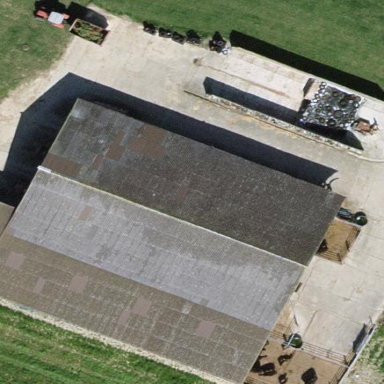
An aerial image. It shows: Farmyard area.